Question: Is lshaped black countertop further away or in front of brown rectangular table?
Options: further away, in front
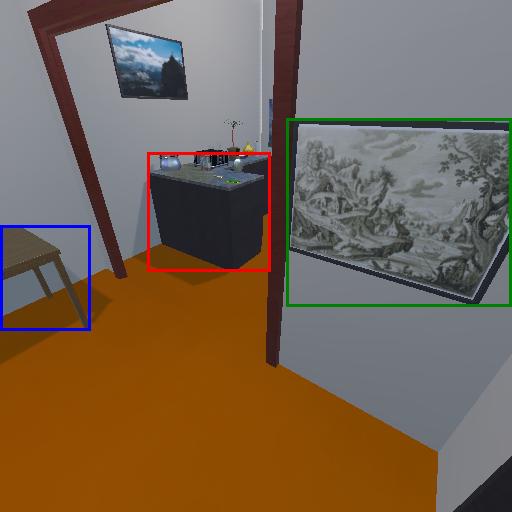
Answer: further away